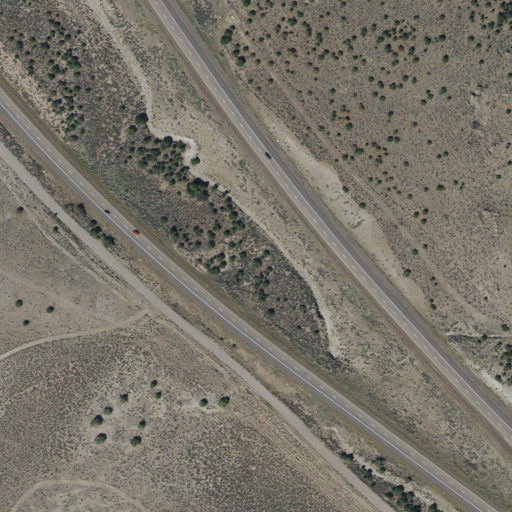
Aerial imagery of valley in Utah named Nevershine Hollow containing shrub, medium intensity development, low intensity development, evergreen forest, high intensity development, and open development